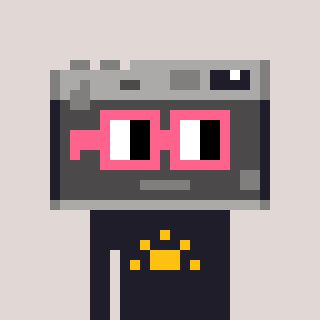
a pixel art character with square pink glasses, a camera-shaped head and a grayscale-colored body on a warm background